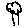
Label: tree